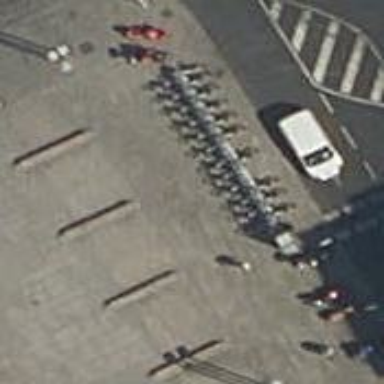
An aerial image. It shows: Bicycle rental facility.